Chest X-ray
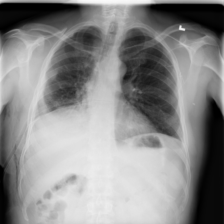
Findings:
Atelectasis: negative
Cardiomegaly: negative
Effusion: negative
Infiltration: negative
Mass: negative
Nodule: negative
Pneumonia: negative
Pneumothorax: positive
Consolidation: negative
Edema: negative
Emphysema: positive
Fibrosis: negative
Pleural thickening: negative
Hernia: negative